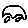
Label: car